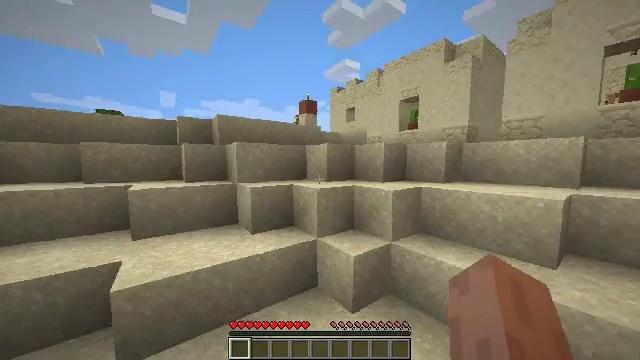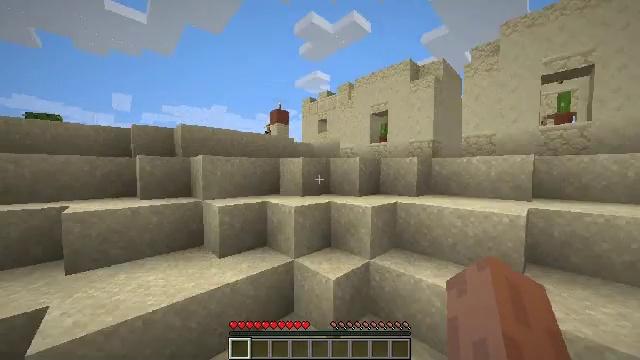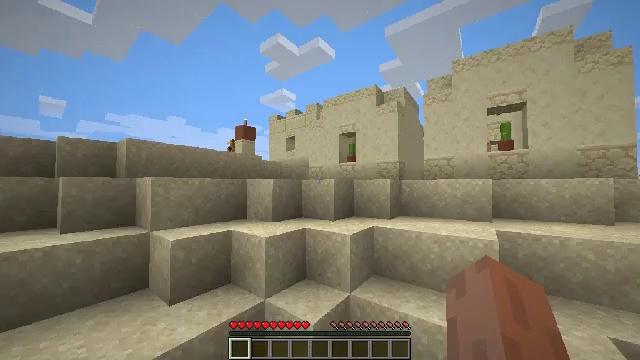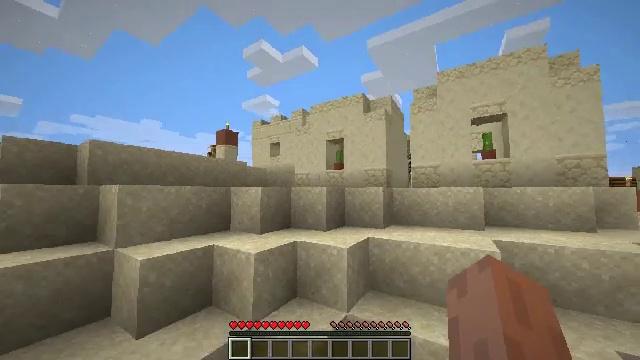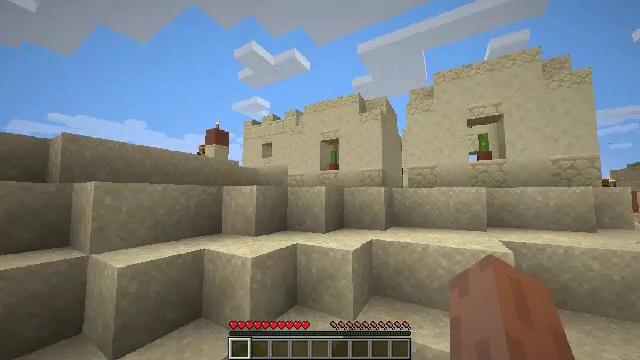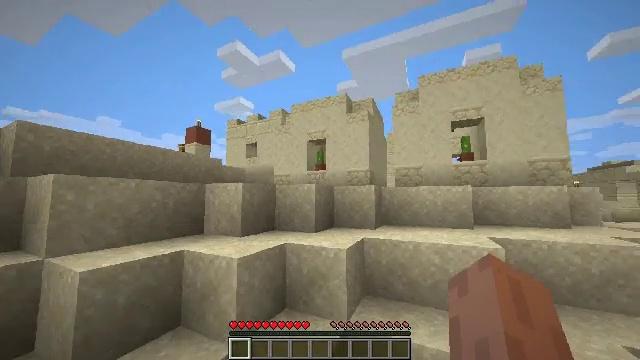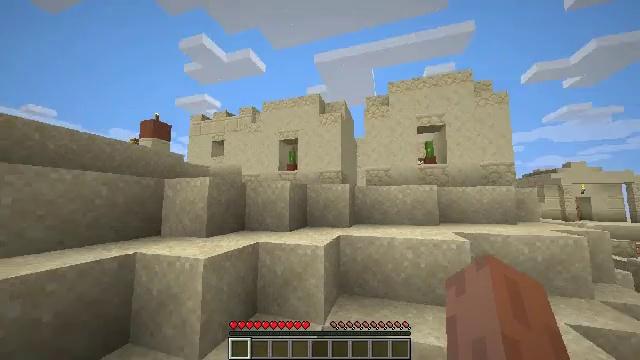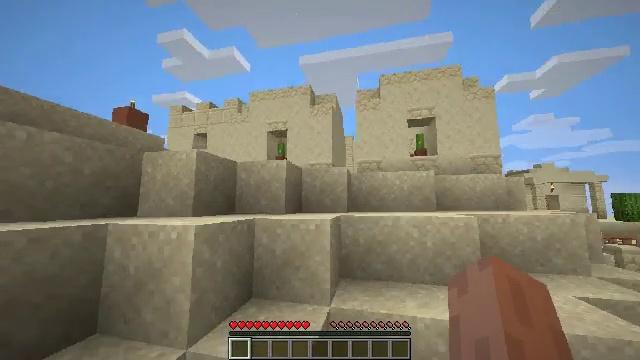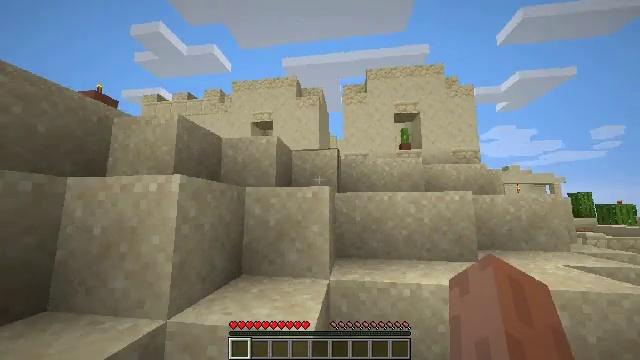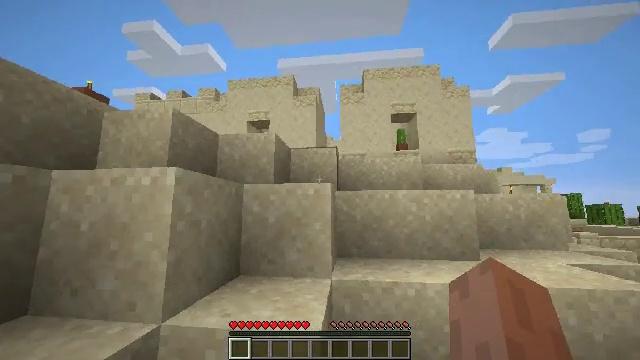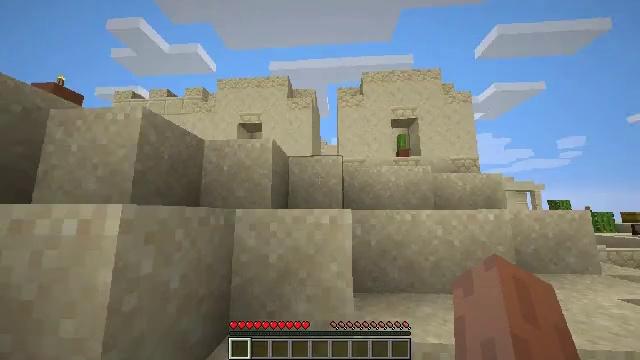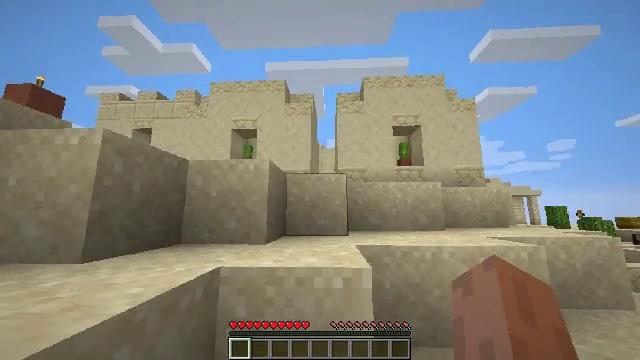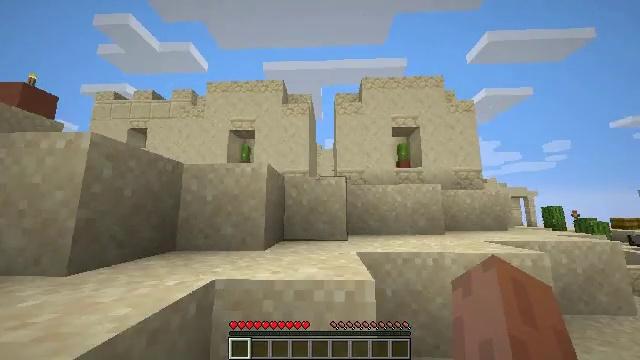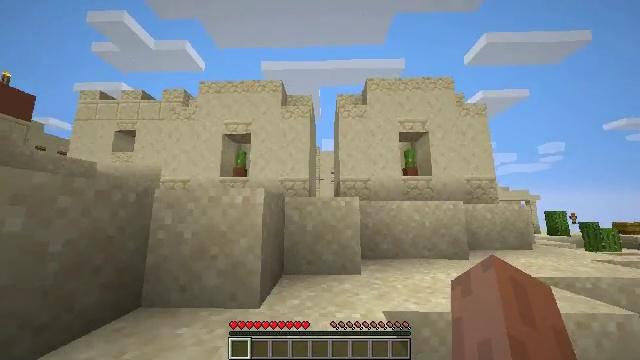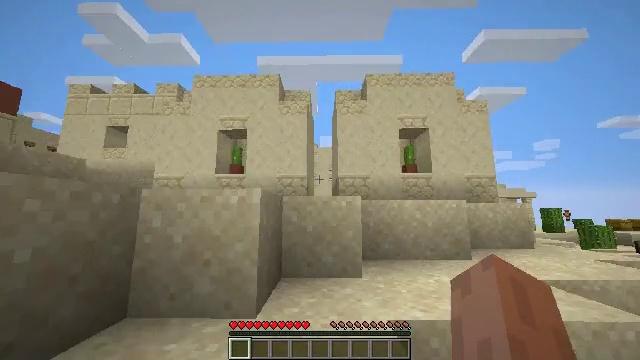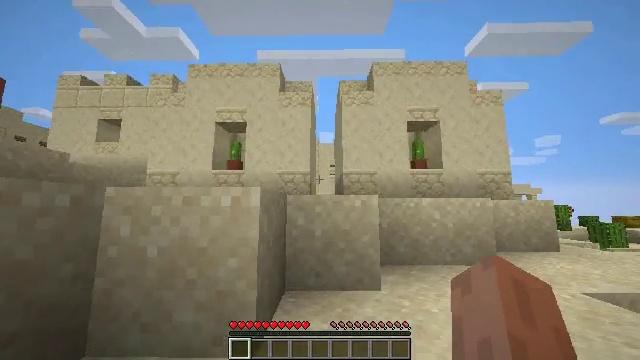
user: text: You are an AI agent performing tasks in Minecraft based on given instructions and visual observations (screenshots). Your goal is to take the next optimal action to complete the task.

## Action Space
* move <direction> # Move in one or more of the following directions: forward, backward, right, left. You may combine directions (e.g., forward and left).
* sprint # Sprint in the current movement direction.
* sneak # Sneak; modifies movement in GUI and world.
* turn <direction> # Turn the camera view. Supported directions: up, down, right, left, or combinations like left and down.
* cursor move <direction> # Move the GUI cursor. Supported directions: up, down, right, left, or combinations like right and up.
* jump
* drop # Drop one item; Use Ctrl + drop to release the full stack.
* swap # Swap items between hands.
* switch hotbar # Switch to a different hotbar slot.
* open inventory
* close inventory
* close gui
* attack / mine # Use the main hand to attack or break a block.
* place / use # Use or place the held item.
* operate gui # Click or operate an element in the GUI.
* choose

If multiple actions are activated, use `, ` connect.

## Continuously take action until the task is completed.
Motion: motion action
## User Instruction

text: Remove a hay block from the inventory.
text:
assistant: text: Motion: move forward, sprint, turn right and up, attack / mine, jump
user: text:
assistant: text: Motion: move forward, sprint, turn right and up, attack / mine, jump
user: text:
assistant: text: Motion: move forward, sprint, turn right and up, attack / mine, jump
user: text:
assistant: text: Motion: move forward, sprint, turn right, attack / mine, jump
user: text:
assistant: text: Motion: move forward, sprint, turn right, attack / mine, jump
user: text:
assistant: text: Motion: move forward, sprint, turn right, attack / mine, jump
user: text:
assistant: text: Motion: move forward, sprint, turn right, attack / mine, jump
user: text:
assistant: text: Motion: move forward, sprint, turn right and up, attack / mine, jump
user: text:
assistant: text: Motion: move forward, sprint, turn right, attack / mine, jump
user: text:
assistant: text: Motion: move forward, sprint, turn right, attack / mine, jump
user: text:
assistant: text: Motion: move forward, sprint, turn right, attack / mine, jump
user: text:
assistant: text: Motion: move forward, sprint, attack / mine, jump
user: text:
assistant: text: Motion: move forward, sprint, attack / mine, jump
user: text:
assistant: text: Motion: move forward, sprint, attack / mine, jump
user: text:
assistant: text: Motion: move forward, sprint, turn down, attack / mine, jump
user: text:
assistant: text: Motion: move forward, sprint, turn left and down, attack / mine, jump
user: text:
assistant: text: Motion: move forward, sprint, turn left and down, attack / mine, jump
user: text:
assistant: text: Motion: move forward, sprint, turn left and down, attack / mine, jump
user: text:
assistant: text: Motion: move forward, sprint, turn left and down, attack / mine, jump
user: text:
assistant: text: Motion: move forward, sprint, turn left and down, attack / mine, jump
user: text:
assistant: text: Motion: move forward, sprint, turn left and down, attack / mine, jump
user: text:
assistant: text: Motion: move forward, sprint, attack / mine, jump
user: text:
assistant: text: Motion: move forward, sprint, attack / mine, jump
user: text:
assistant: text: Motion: move forward, sprint, attack / mine, jump
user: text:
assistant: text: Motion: move forward, sprint, attack / mine, jump
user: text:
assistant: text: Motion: move forward, sprint, turn up, attack / mine, jump
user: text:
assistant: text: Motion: move forward, sprint, turn left and up, attack / mine, jump
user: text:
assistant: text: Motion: move forward, sprint, turn left and up, attack / mine, jump
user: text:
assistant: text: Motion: move forward, sprint, turn left and up, attack / mine, jump
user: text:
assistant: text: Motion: move forward, sprint, turn left, attack / mine, jump